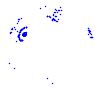
Particle: pion